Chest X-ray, AP view. Patient: 71 years old, sex M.
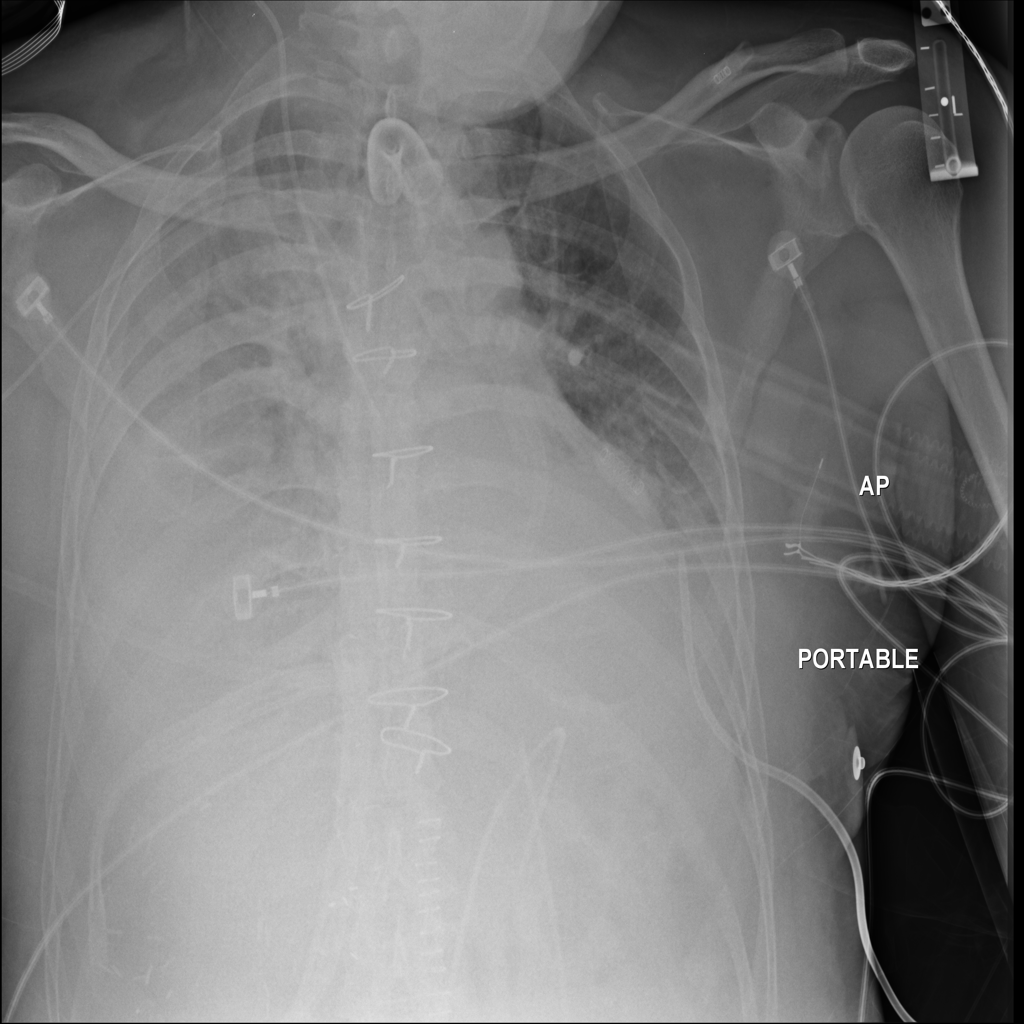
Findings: No Finding